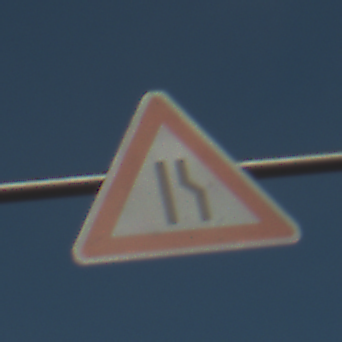
Verkehrszeichen: EinseitigVerengteFahrbahnRechts
Umgebung: Outdoor, Suburban
Tageszeit: MorningAfternoon
Wetter: Clear
Licht: Natural
Jahreszeit: NotSpecified
Kontrast: HighContrast